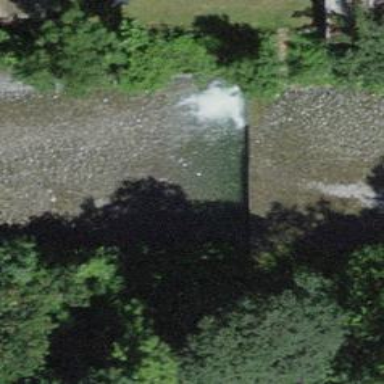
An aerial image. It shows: Weir in waterway.